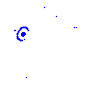
Particle: electron